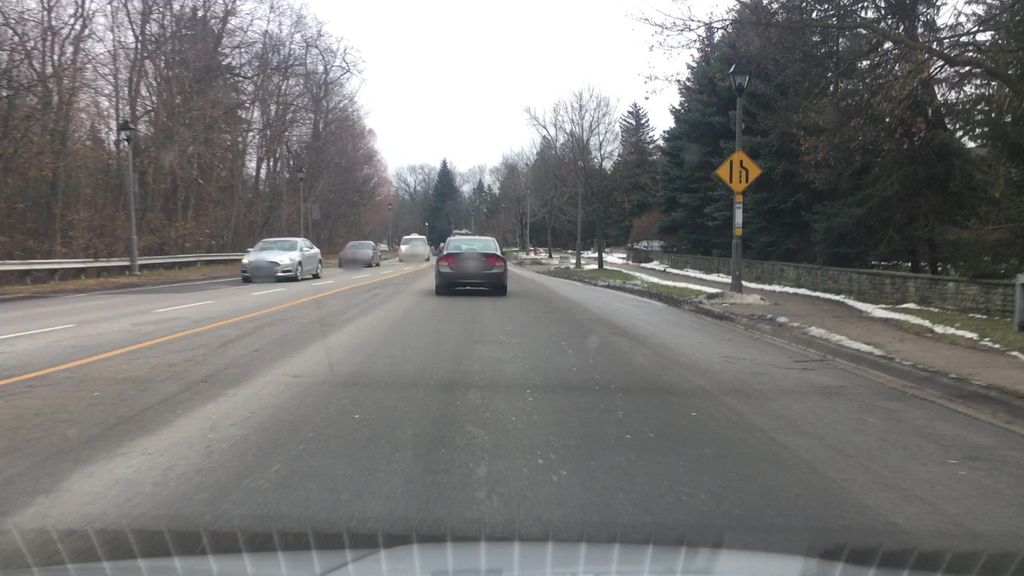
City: hamilton